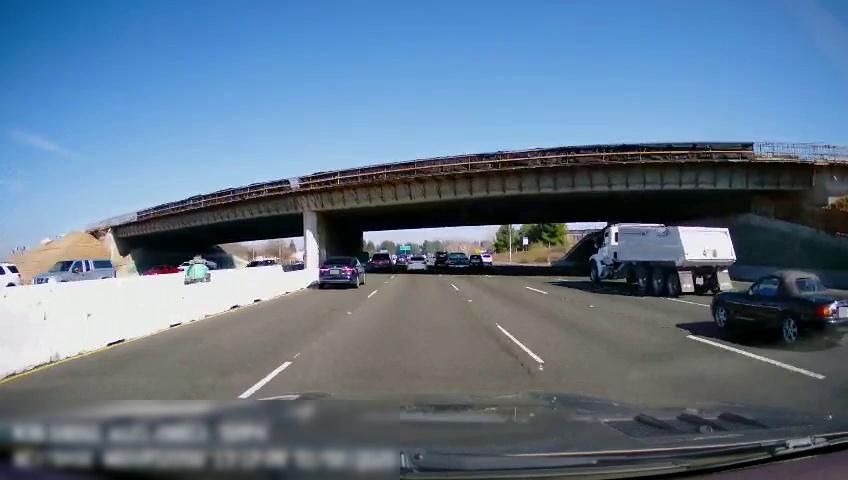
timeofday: Day
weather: Sunny
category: Vehicles | SUV
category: Vehicles | SUV
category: Vehicles | Car
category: Vehicles | SUV
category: Vehicles | Car
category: Drivable Space
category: Vehicles | Truck
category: Vehicles | Car
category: Vehicles | Truck
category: Vehicles | Car
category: Vehicles | Truck
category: Vehicles | SUV
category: Vehicles | SUV
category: Vehicles | Car
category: Vehicles | Car
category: Lanes | Alternate Lane
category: Lanes | Alternate Lane
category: Lanes | Current Lane
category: Lanes | Current Lane
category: Lanes | Alternate Lane
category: Traffic | Signs